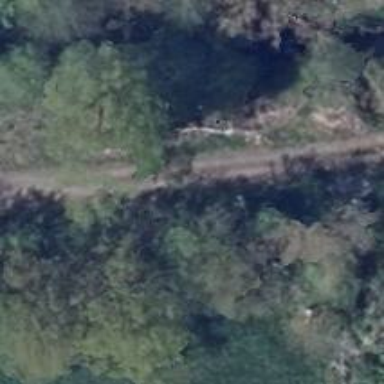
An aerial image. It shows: Track road with grade4 tracktype.